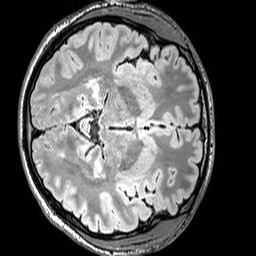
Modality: FLAIR
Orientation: axial
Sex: male
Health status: ill
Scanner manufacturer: siemens
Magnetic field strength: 3 T
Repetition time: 5 s
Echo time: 0.388 s